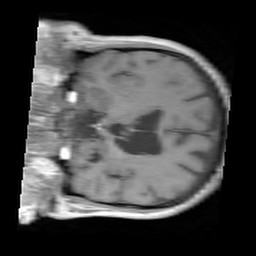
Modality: T1w
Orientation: coronal
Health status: ill
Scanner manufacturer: siemens
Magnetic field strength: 3 T
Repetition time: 0.675 s
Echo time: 0.00266 s